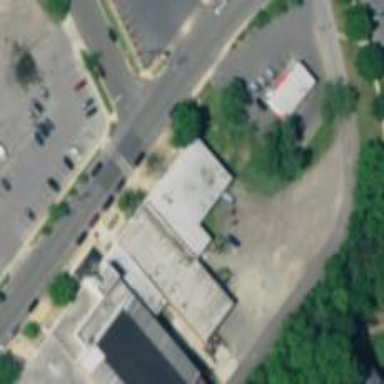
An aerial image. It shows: Clinic.